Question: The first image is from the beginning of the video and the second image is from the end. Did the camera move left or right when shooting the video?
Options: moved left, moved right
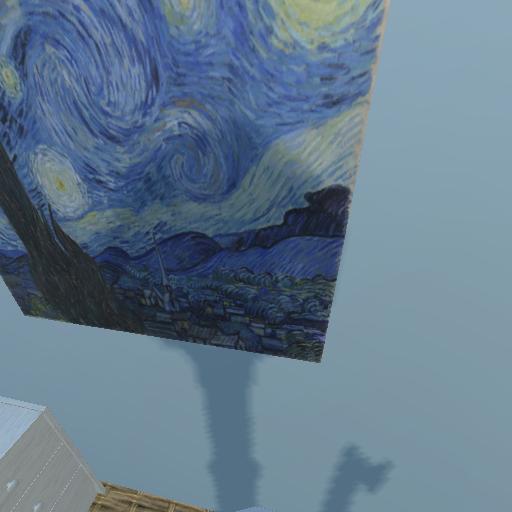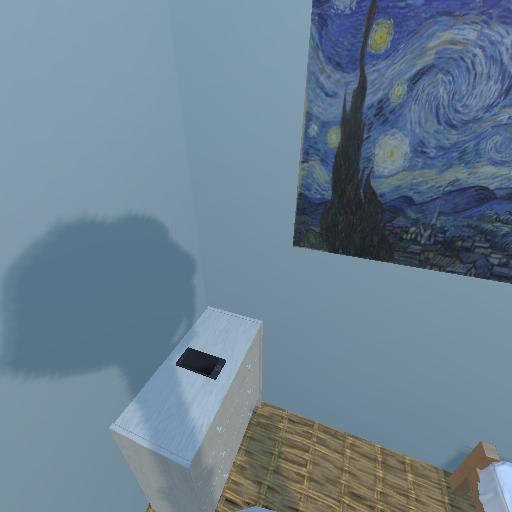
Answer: moved left